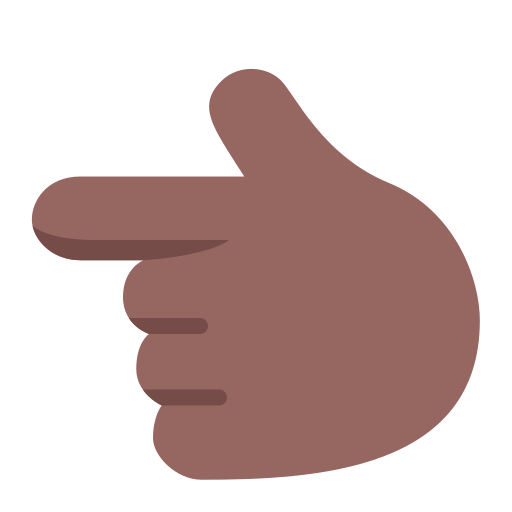
backhand index pointing left flat  dark